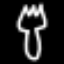
Label: fork